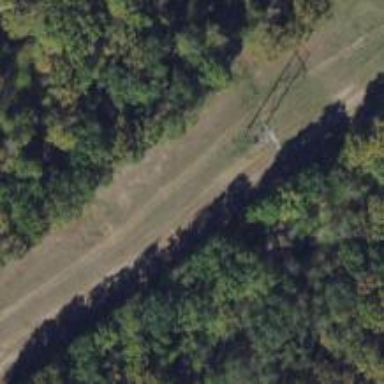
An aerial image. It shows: Power pole.